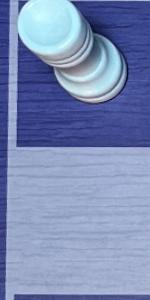
Label: Empty